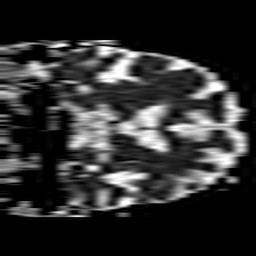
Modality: ADC
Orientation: coronal
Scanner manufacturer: philips
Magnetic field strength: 1.5 T
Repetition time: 3.403 s
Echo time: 0.06922 s